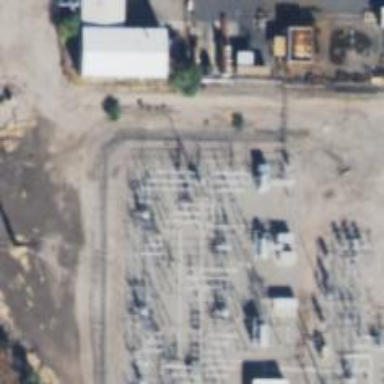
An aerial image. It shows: Switch used for power control.